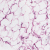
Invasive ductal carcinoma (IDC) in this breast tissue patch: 0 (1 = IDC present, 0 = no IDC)